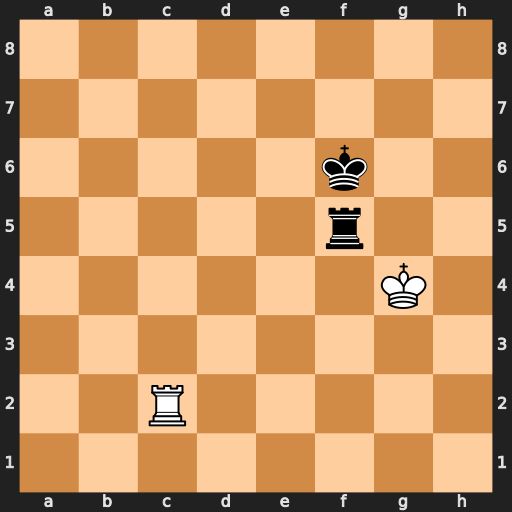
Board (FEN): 8/8/5k2/5r2/6K1/8/2R5/8
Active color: w
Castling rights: -
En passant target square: -
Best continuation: Rc6+ Ke5 Rc5+ Kd4 Rxf5